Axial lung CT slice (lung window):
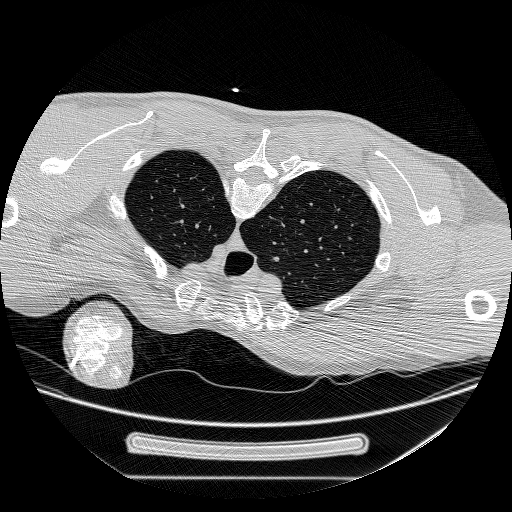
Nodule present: no